Field crop: maize
Growth stage: 2
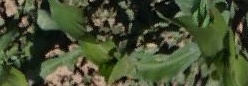
Species: maize